Question: I am using ASP.NET MVC 5 with Entity Framework 6 and Razor. I've got the following code:
'''
[...]
@foreach (var item in Model) {
<tr>
<td>
@item.Superpower.Title
</td>
<td>
[...]
'''
However, '@item.Superpower.Title' line throws an 'InvalidOperationException' telling that 'Nullable object must have a value.' I've worked with nullables and I know exactly what this error means. But the problem is that, I neither have a nullable there, nor a 'null' value. 'item' is not-nullable and has value, 'item.Superpower' is not nullable and has a value, and 'item.Superpower.Title' is not nullable and has a value. I can simply verify all:

I can expand and view all the required properties of both 'item' and 'item.Superpower' in this context. Why would I get this error with no nullables contributing to the context?
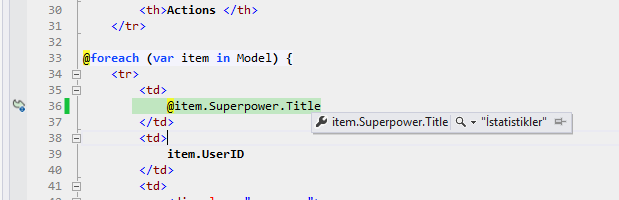
Answer: Razor has the habit of highlighting a previous line instead of where the error occurs. Check the following lines for nulls.